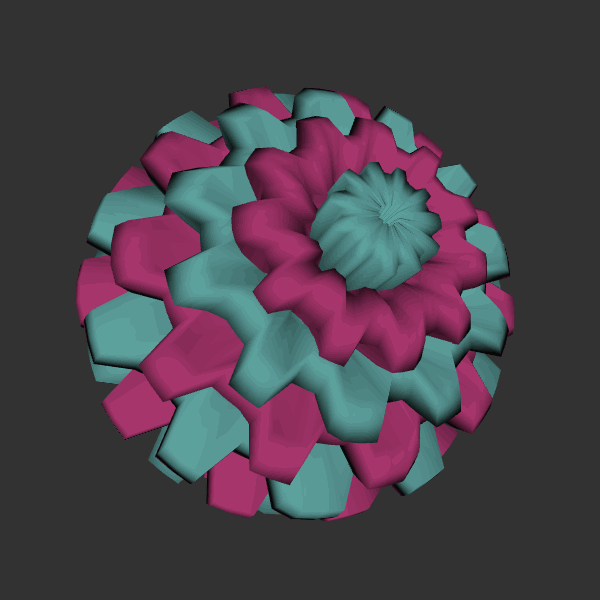
Background: dark